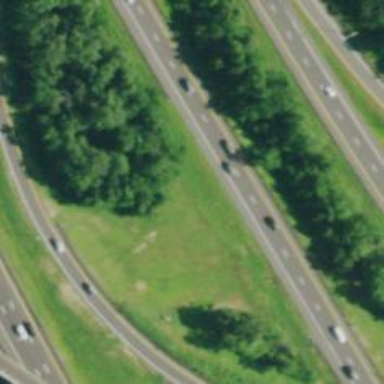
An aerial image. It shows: Urban freeway or expressway.